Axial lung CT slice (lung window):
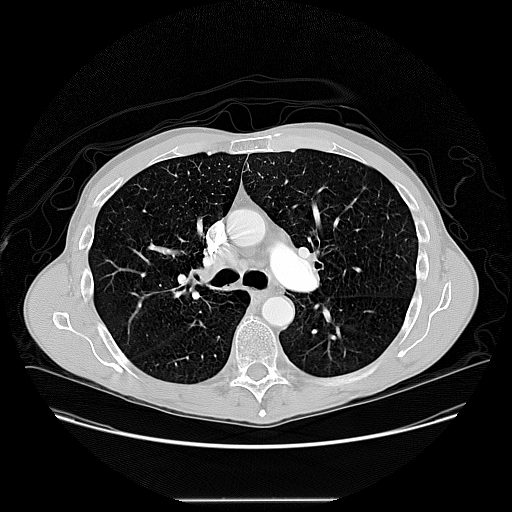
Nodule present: no